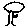
Label: tree